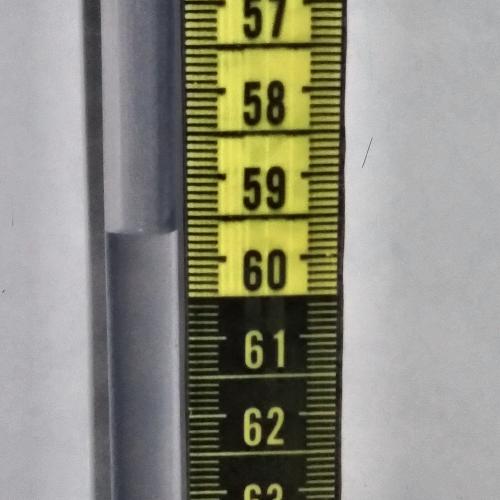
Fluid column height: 59.7 cm